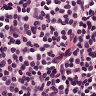
Metastatic tissue present: no